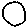
Label: circle